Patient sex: F
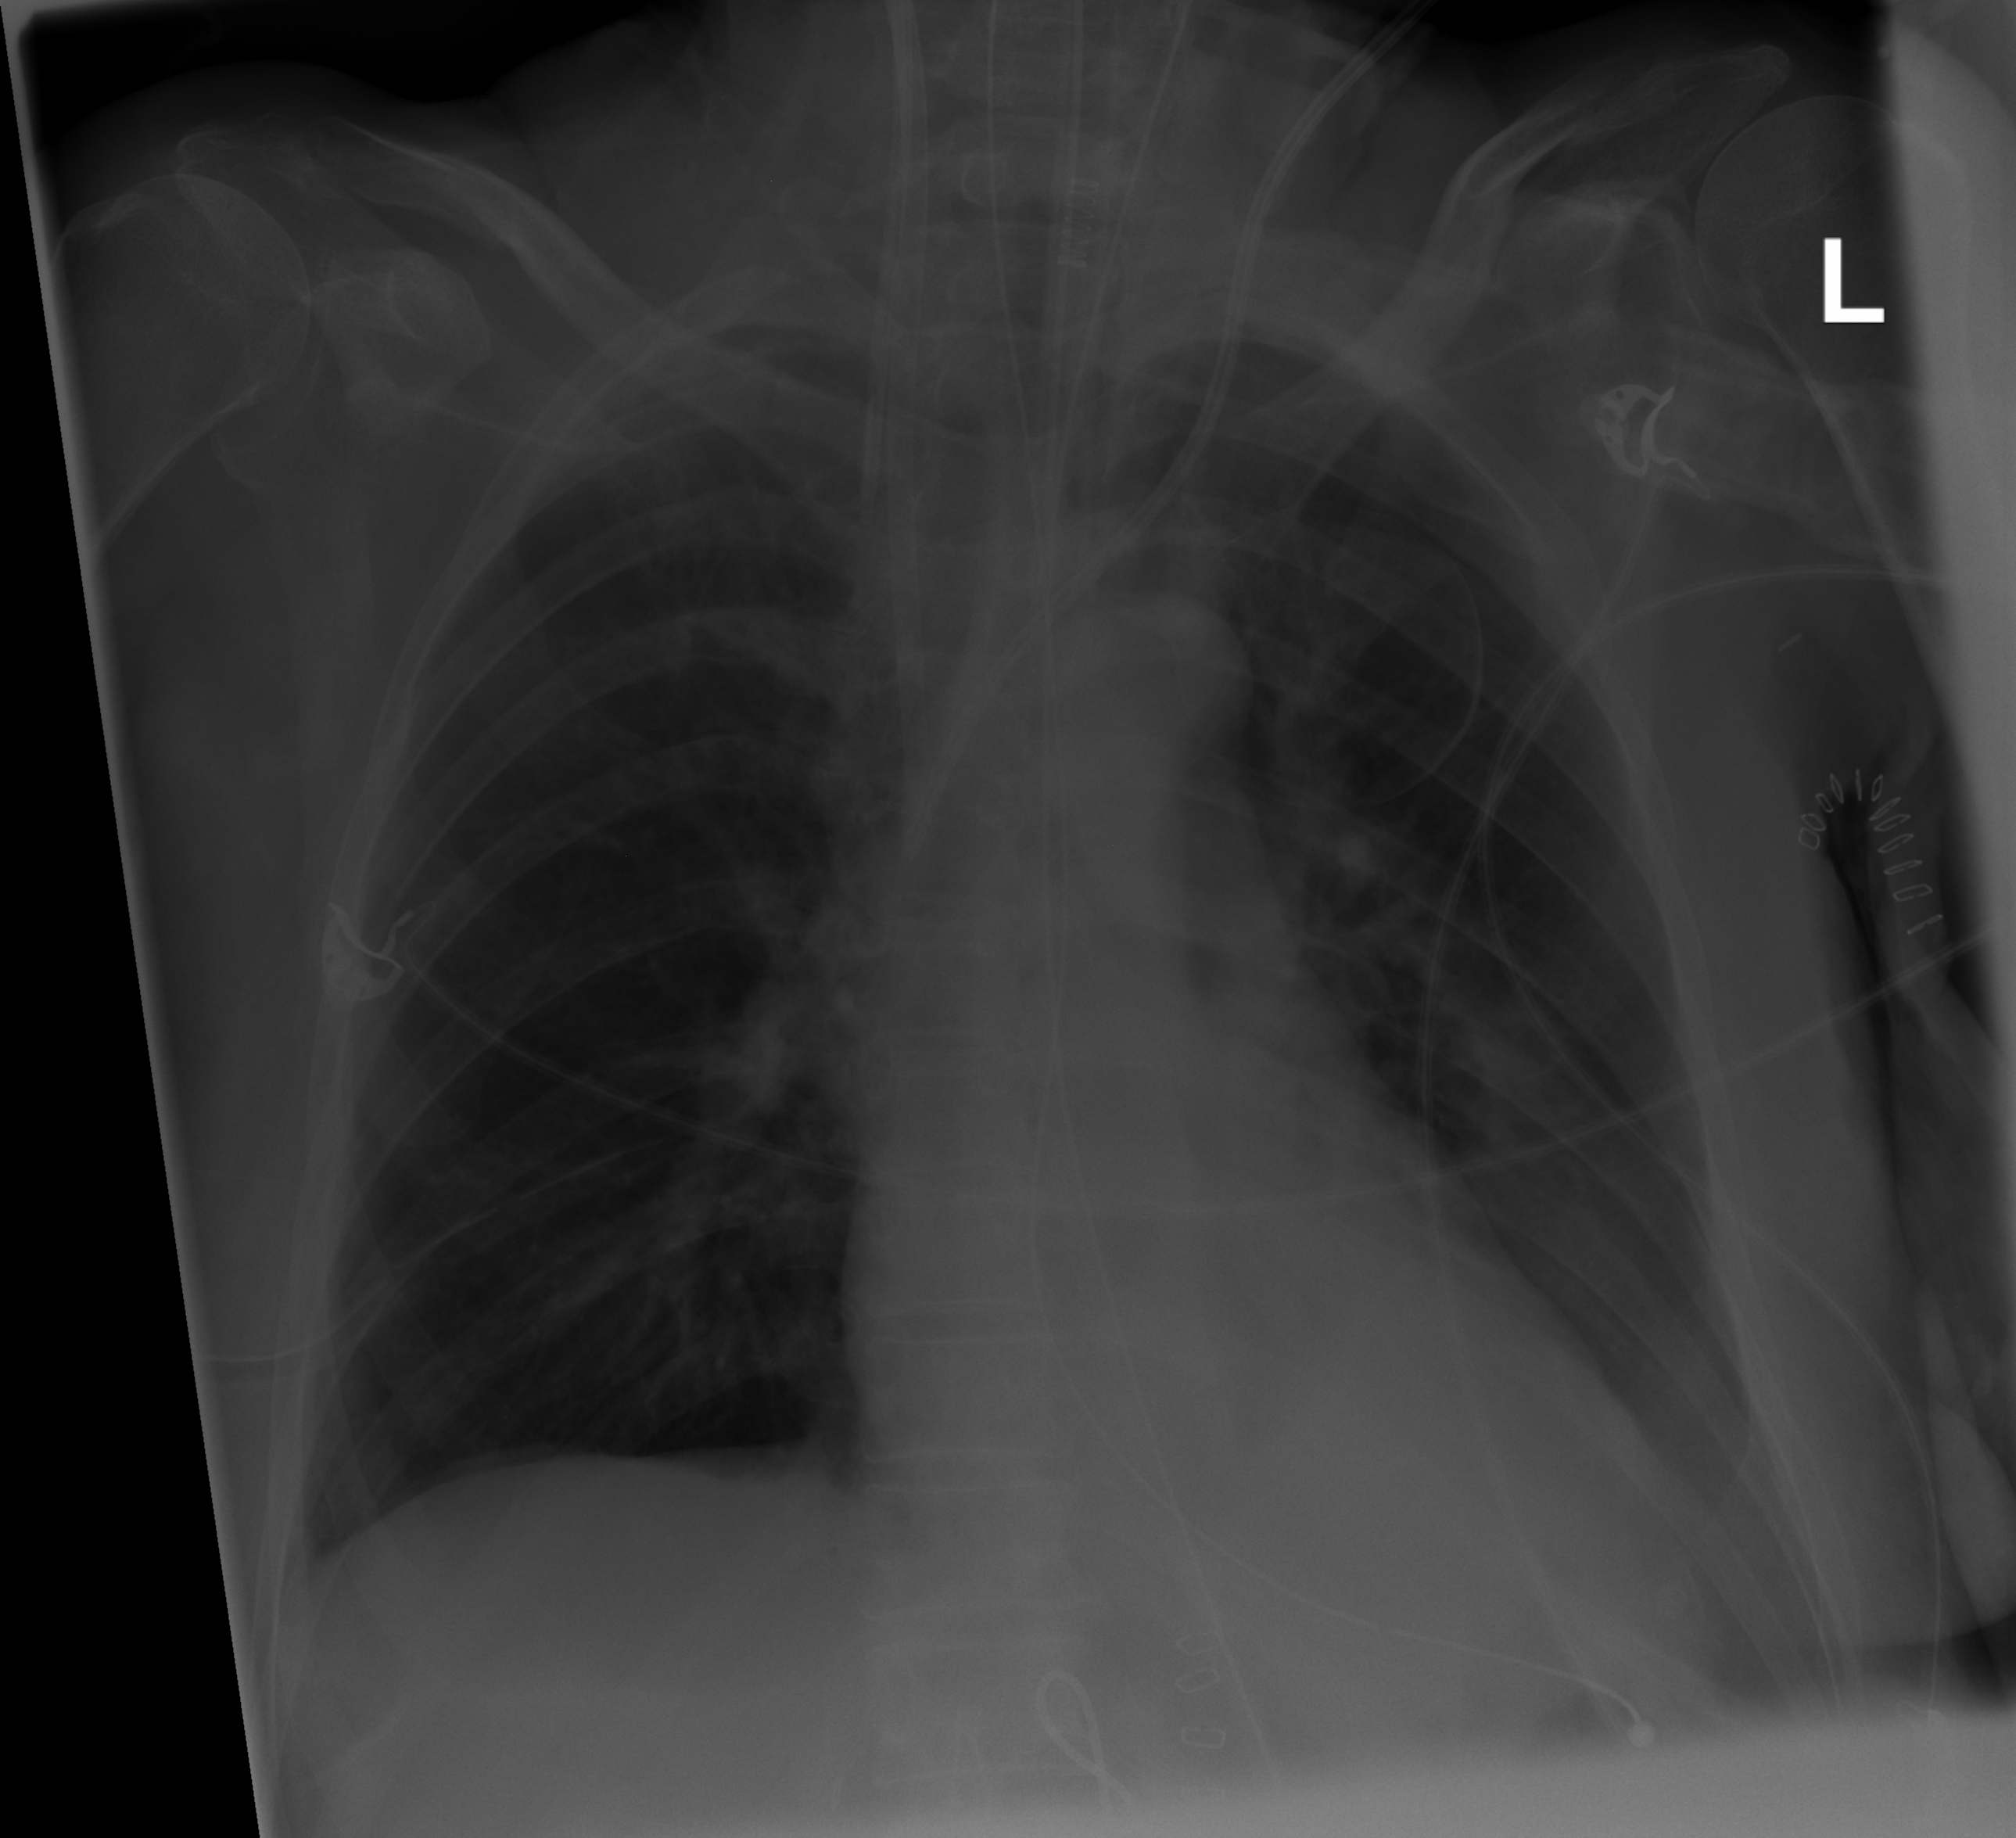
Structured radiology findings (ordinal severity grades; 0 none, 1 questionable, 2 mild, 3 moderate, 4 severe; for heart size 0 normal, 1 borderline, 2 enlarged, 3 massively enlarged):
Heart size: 0
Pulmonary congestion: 0
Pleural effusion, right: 0
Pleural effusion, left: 2
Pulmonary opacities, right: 0
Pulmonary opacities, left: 0
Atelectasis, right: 0
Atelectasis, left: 2